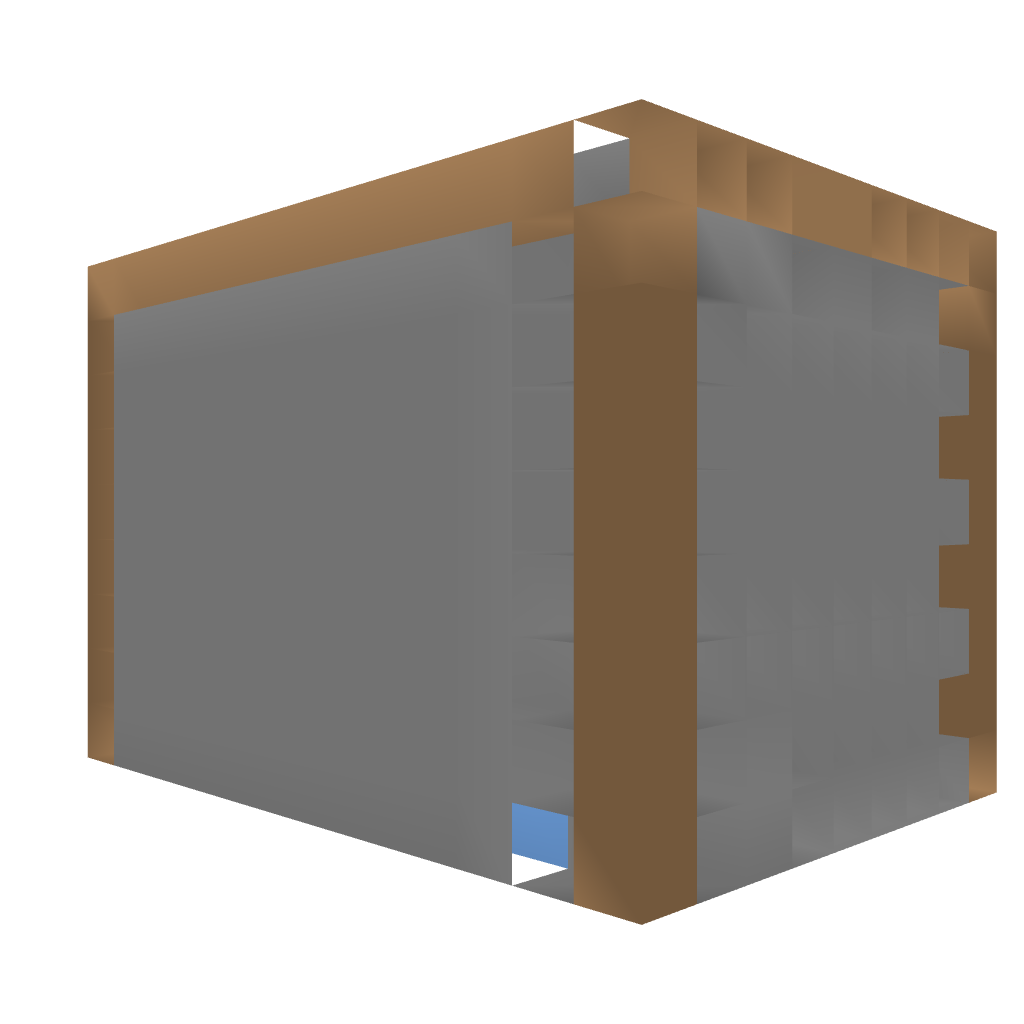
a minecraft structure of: Trading Room blocked structure with purple entrance and door in the center